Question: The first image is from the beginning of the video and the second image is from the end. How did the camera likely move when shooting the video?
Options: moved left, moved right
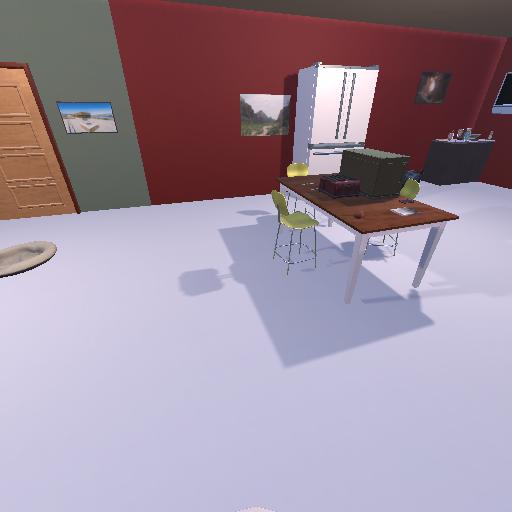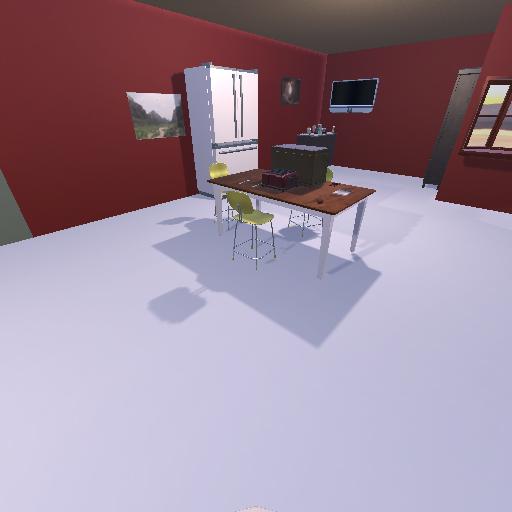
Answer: moved left